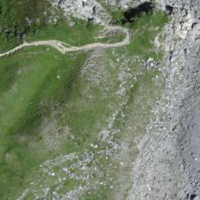
EUNIS habitat code: 48
Species observed at this site:
Dryas octopetala
Hedysarum hedysaroides